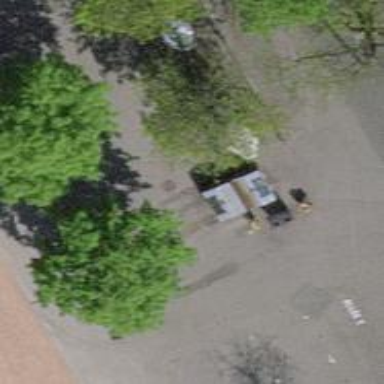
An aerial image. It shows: Recycling container at amenity designated for recycling.